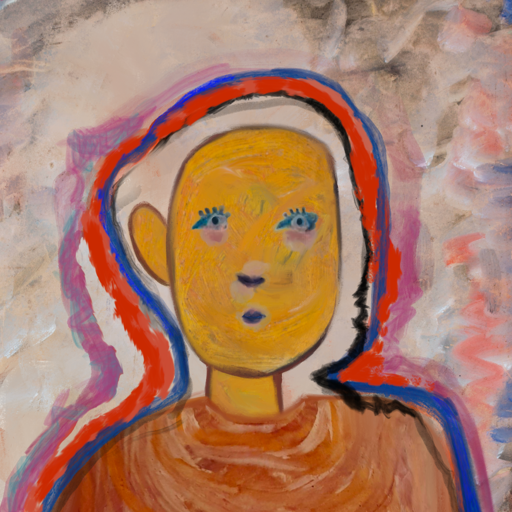
Background: Roy_Bahadur, Head And Neck Front: After_Raid, Face Front: Hill_Girl, Bust: Pious_Lady, Hair Front: Experience, Head Accessory: Blank, Second Necklace: Blank, Necklace: Blank, Baby: Blank